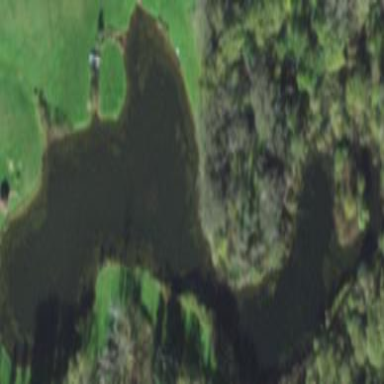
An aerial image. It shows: Pond with natural water.